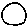
Label: circle